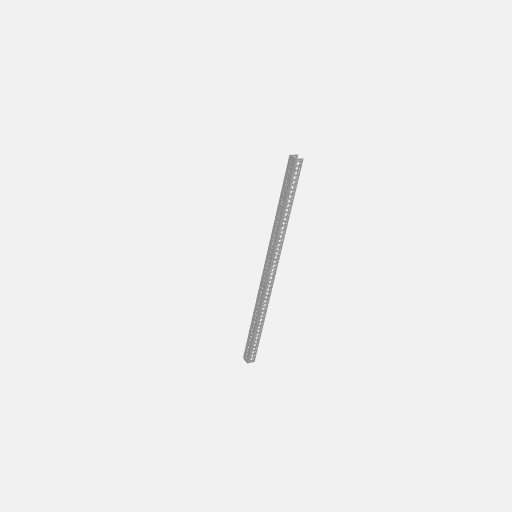
Part: UChannel49H